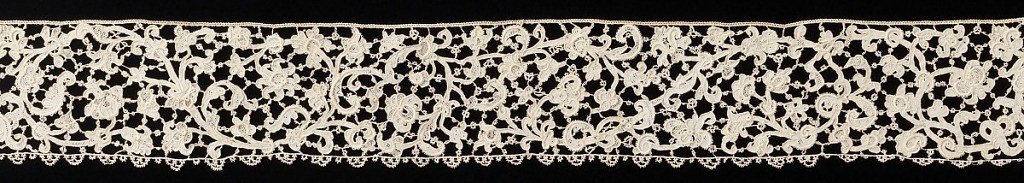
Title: Band
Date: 1740–55
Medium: linen Technique: needle lace
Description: Needlepoint lace border of Venetian Point. Curving intertwining vine and foliage flower design.